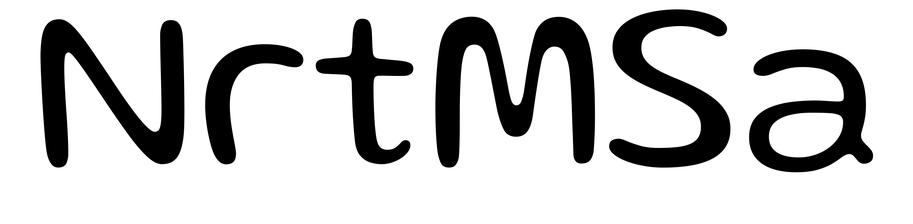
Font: Gluten_Light